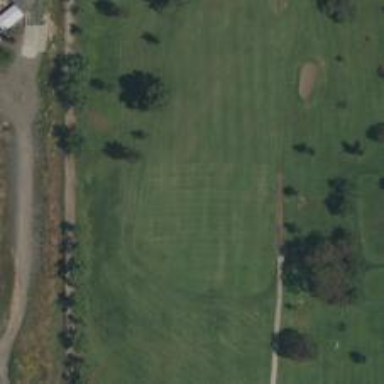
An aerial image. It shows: Golf hole.